Question: I want to automatically update sheet 2 & sheet 3 from sheet 1 as per data. It will be helpful if it gets resolved.
I am new to visual basic coding so unaware of its script but aware of c++. Whatever the solution may be it will be helpful.
### Screen shot of the three sheets - I was unable to upload the Excel files

I have tried the following code:
'''
Sub FindMatches()
Dim oldrow As Integer
Dim newrow As Integer
For oldrow = 4 To 14
For newrow = 3 To 20
If Cells(oldrow, 12) = Cells(1, newrow) And Cells(oldrow, 13) = Cells(newrow, 1) Then 'date and brand
If Cells(1, 14) = Cells(newrow, 2) Then
Cells(newrow, 3).Value = Cells(oldrow, 14).Value ' m1
End If
If Cells(1, 15) = Cells(newrow + 1, 2) Then
Cells(newrow + 1, 3).Value = Cells(oldrow, 15).Value ' m2
End If
If Cells(1, 16) = Cells(newrow + 2, 2) Then
Cells(newrow + 2, 3).Value = Cells(oldrow, 16).Value ' m3
End If
If Cells(1, 17) = Cells(newrow + 3, 2) Then
Cells(newrow + 3, 3).Value = Cells(oldrow, 17).Value ' issue
End If
If Cells(1, 18) = Cells(newrow + 4, 2) Then
Cells(newrow + 4, 3).Value = Cells(oldrow, 18).Value ' repack
End If
If Cells(1, 19) = Cells(newrow + 5, 2) Then
Cells(newrow + 5, 3).Value = Cells(oldrow, 19).Value ' extra
End If
If Cells(1, 20) = Cells(newrow + 6, 2) Then
Cells(newrow + 6, 3).Value = Cells(oldrow, 20).Value ' wastage
End If
End If
Next newrow
Next oldrow
End Sub
'''
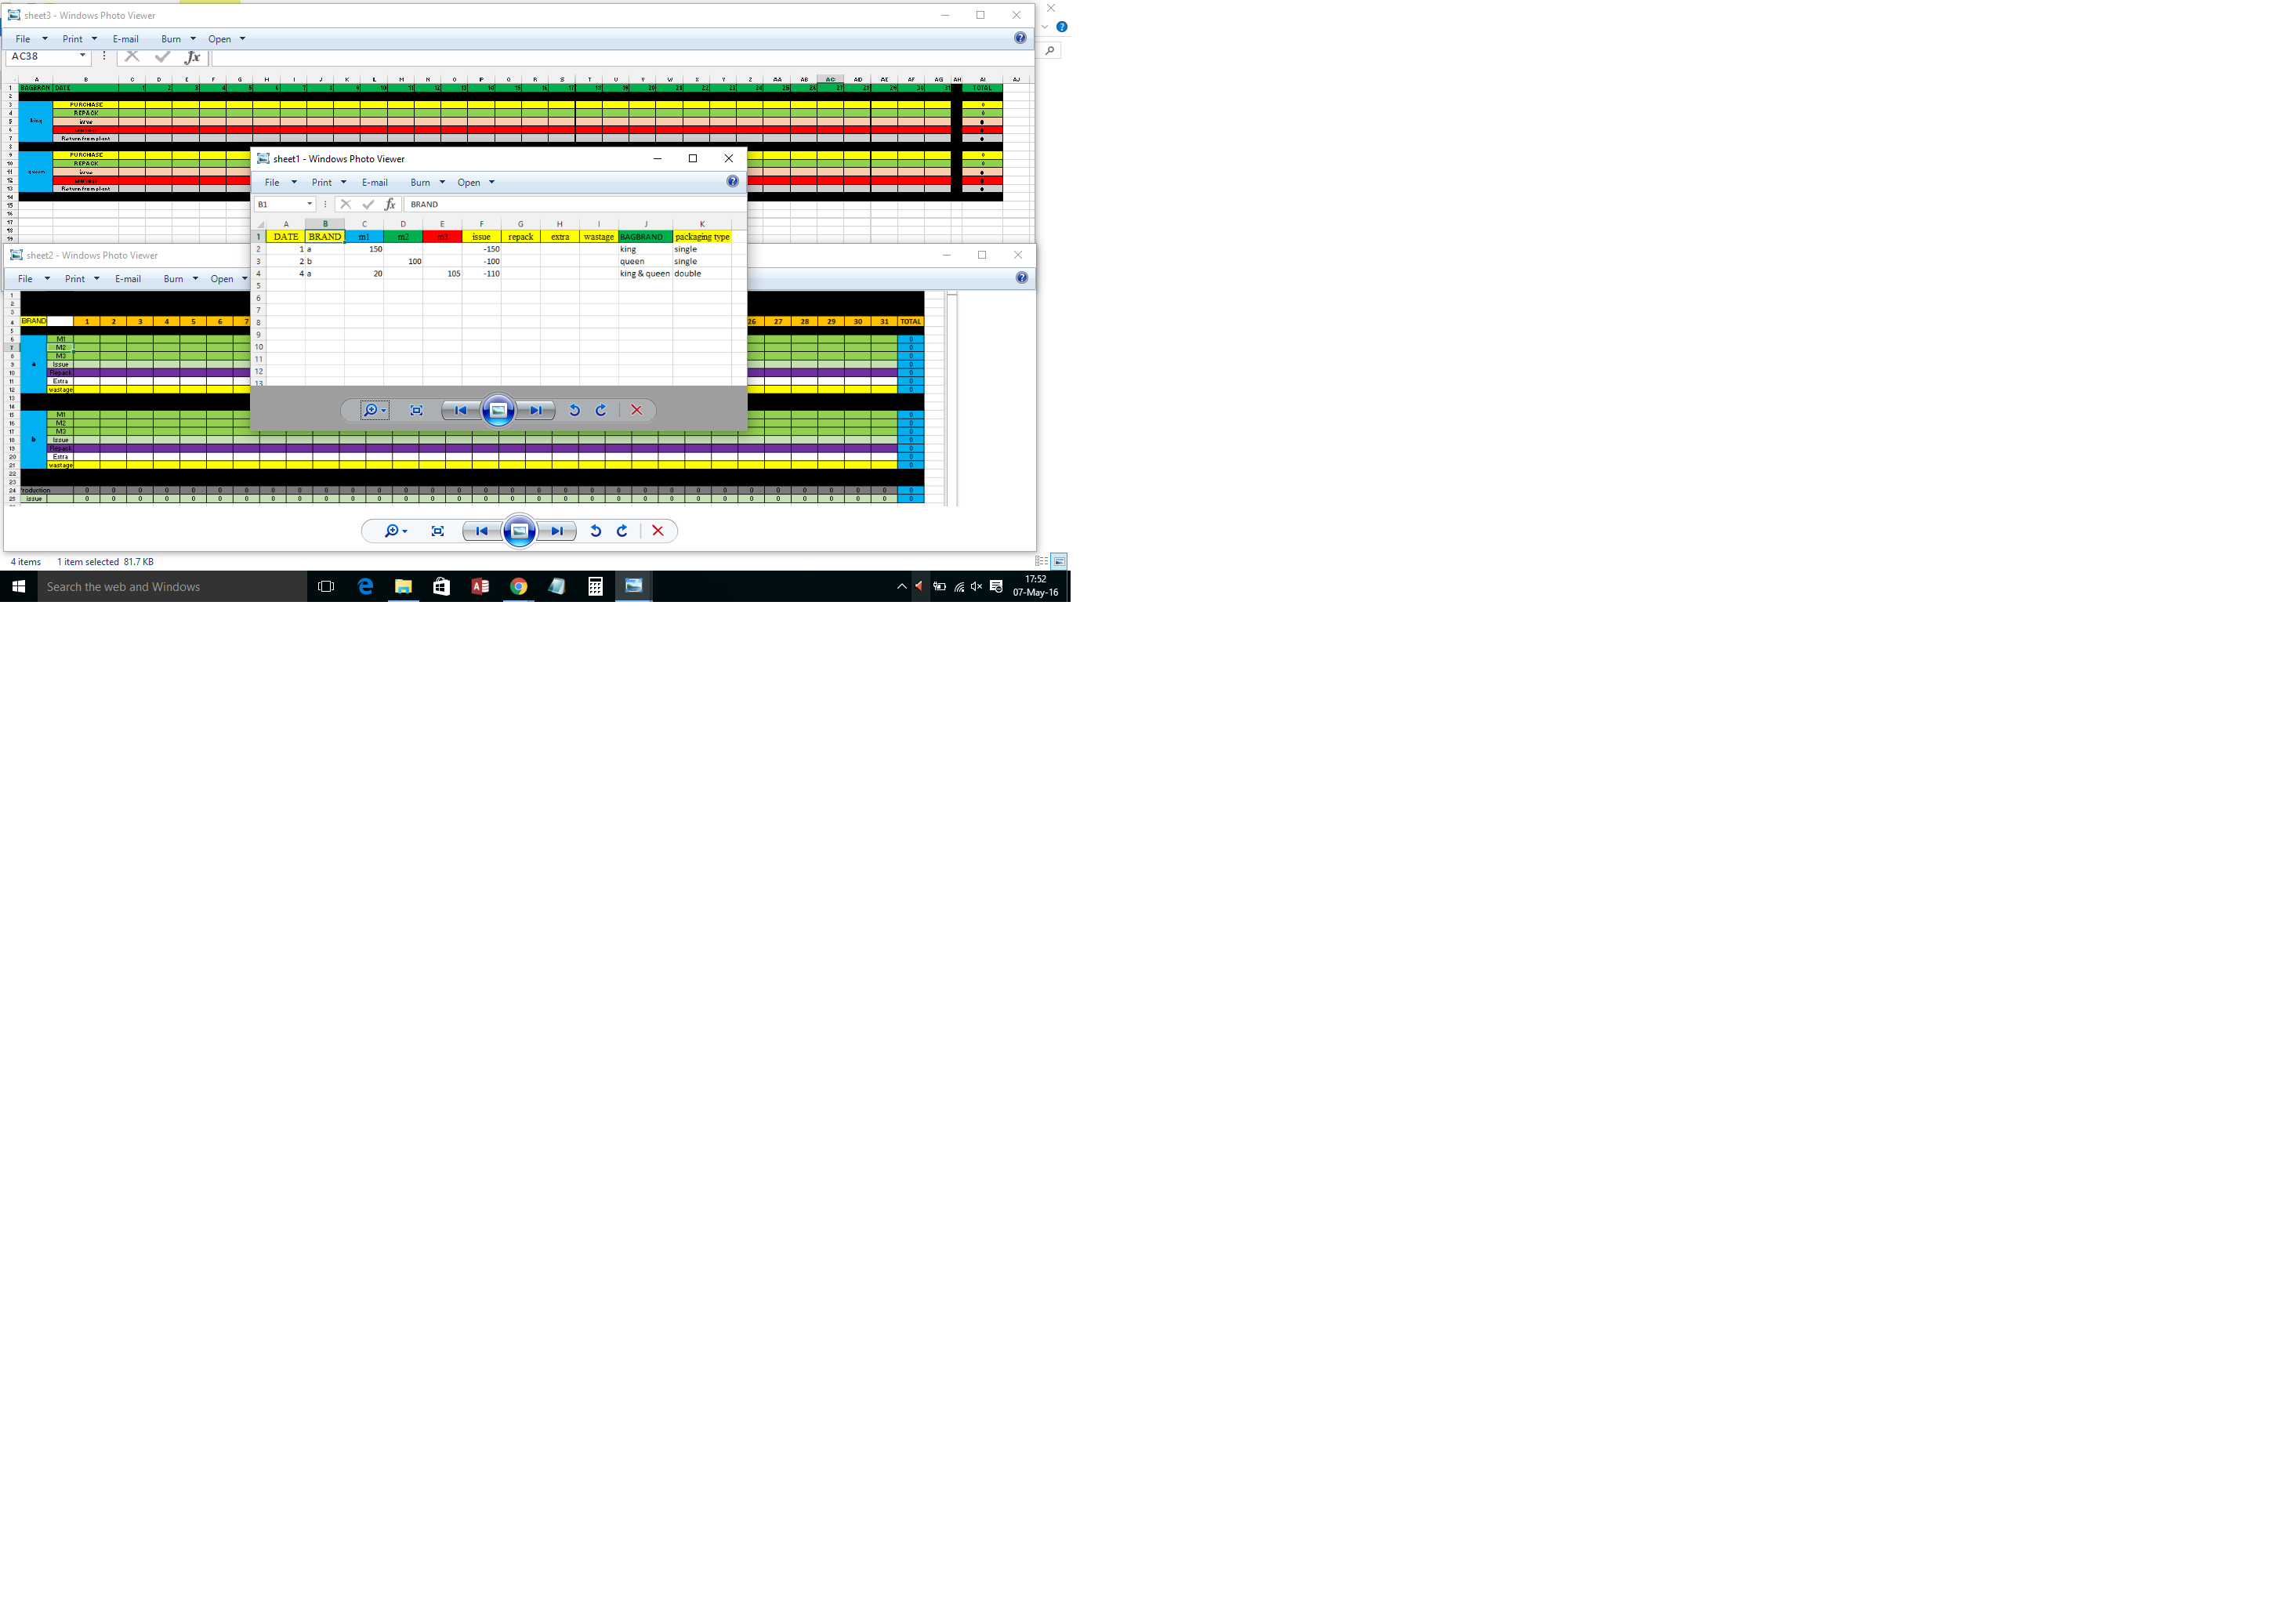
Answer: Maybe you even don't need VBA to update the data. You can simply enter a formula '=C2' into a cell to reference (and retrieve the data from) a cell.
You also can reference cells from other sheets like this '=Sheet1!C2'.
And you can use Functions such as <URL> to do more complex cases and logic.